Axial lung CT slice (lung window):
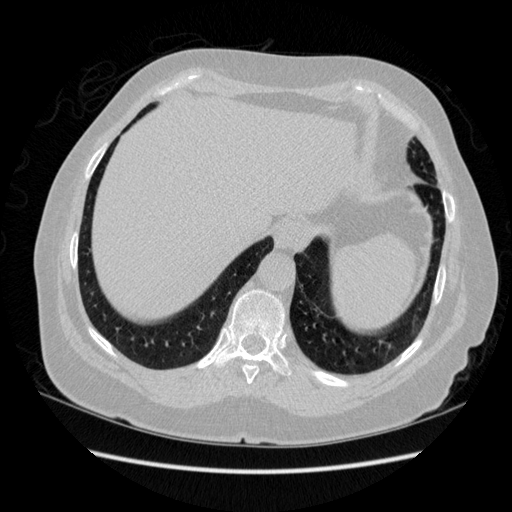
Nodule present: no